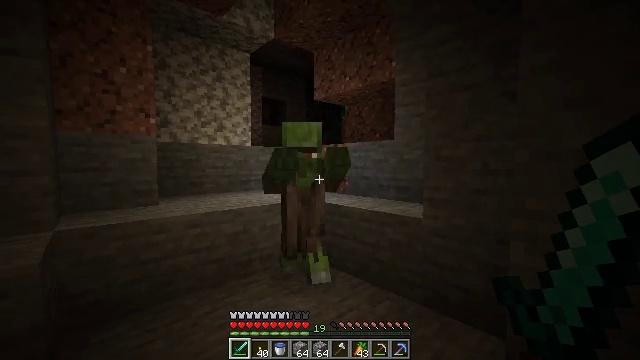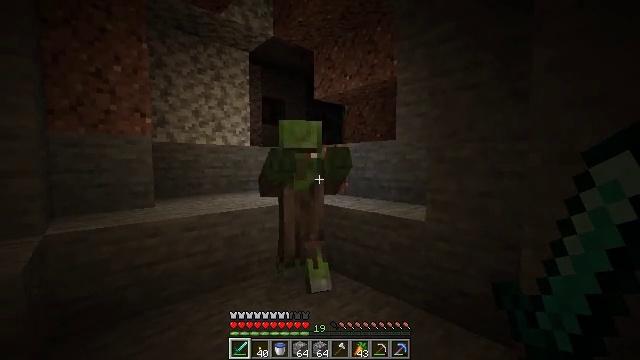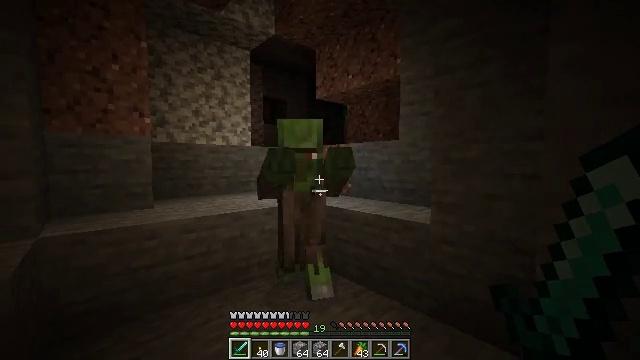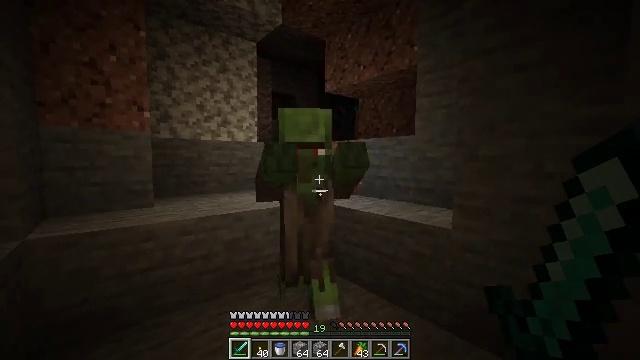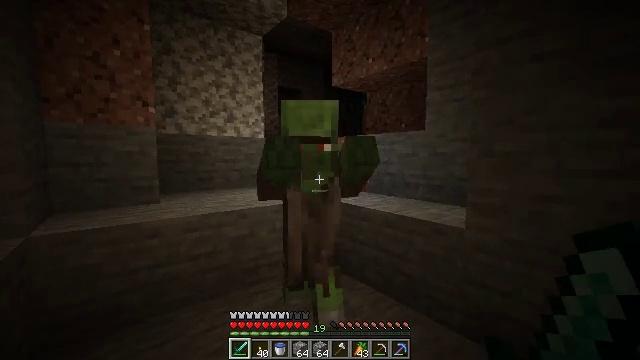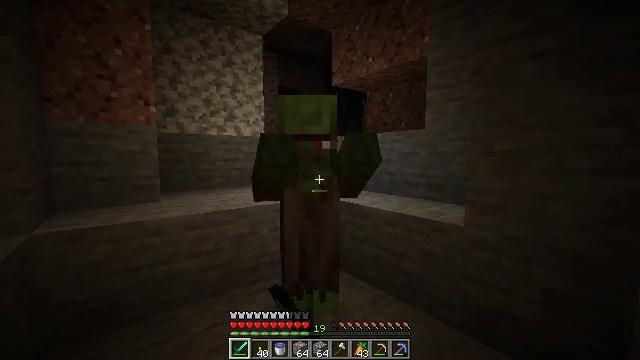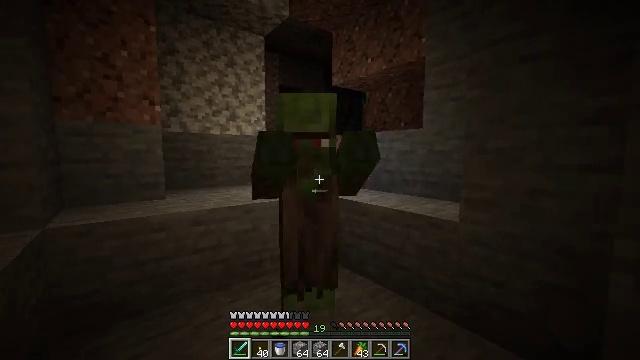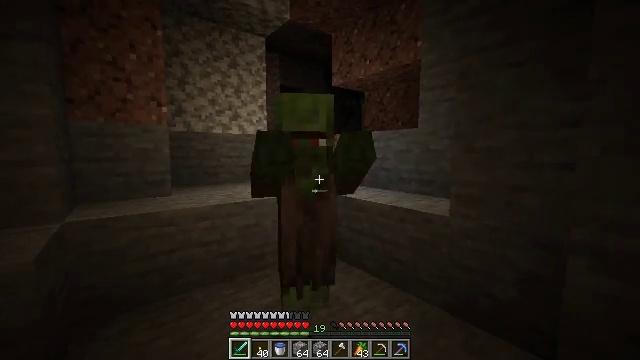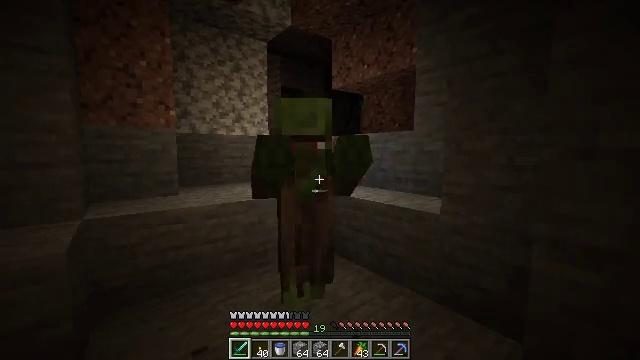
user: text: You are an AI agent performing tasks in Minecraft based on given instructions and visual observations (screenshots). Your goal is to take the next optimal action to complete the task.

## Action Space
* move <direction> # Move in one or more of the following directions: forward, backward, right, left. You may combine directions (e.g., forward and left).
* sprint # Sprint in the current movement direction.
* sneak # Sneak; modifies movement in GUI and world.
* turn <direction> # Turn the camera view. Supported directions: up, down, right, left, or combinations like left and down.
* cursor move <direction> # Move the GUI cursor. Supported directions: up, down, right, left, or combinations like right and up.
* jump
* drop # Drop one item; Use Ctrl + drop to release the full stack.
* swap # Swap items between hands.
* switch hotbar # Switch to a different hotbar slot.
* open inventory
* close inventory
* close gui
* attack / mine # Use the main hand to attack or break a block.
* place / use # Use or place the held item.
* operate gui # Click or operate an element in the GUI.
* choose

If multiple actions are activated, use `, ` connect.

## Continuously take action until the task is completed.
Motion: motion action
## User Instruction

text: Kill a zombie villager.
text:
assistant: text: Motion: move forward
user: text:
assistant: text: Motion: move forward
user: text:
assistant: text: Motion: move forward, turn left
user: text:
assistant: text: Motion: turn left, attack / mine
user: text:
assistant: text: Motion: move back, attack / mine
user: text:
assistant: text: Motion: move back, attack / mine
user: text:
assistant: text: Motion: move back
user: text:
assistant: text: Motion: move back
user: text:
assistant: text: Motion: no_op